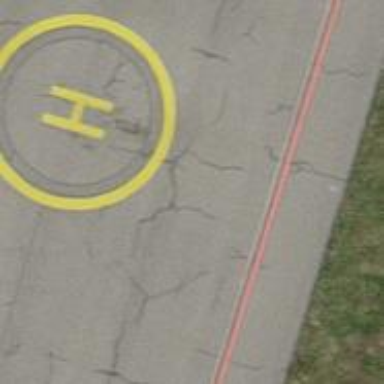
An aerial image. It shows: Image showing helipad at airport.